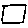
Label: square